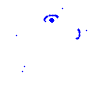
Particle: electron